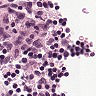
Metastatic tissue present: no